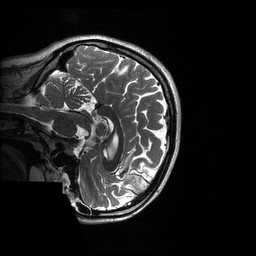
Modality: T2w
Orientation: sagittal
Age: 25
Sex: female